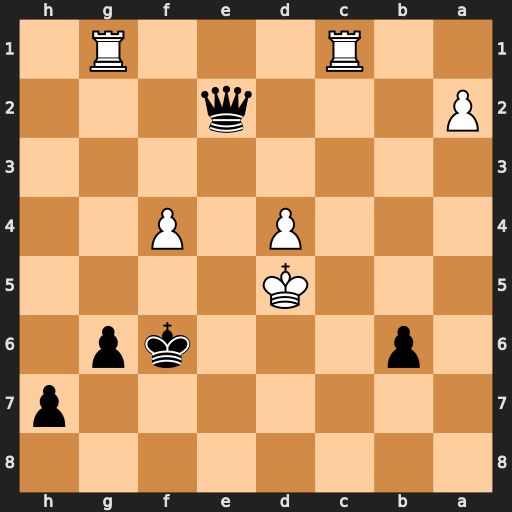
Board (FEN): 8/7p/1p3kp1/3K4/3P1P2/8/P3q3/2R3R1
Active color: b
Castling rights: -
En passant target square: -
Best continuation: Qe6#